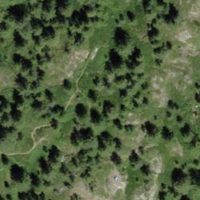
EUNIS habitat code: 31
Species observed at this site:
Calluna vulgaris
Tanacetum vulgare
Larix decidua